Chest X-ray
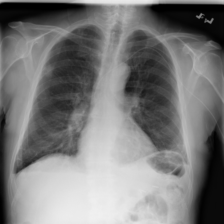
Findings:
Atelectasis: negative
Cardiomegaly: negative
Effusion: negative
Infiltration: negative
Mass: negative
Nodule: negative
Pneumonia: negative
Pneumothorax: negative
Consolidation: negative
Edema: negative
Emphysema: negative
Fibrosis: negative
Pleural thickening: negative
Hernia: negative